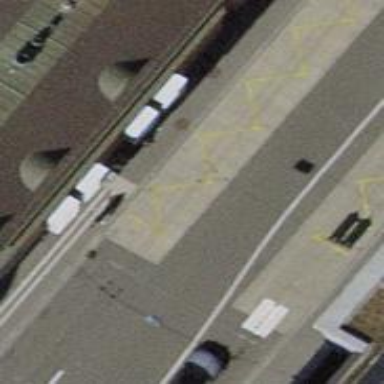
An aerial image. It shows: Trolleybus stop position for public transport.